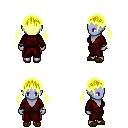
a pixel art fantasy rpg character, female body template, dark elf, purple skin, red robe, red pants, gold twin-tailed hairstyle, bracelets, brown slippers, four views (front, back, left, right), 2x2 character sprite sheet, small pixel art, hard edges, no anti-aliasing